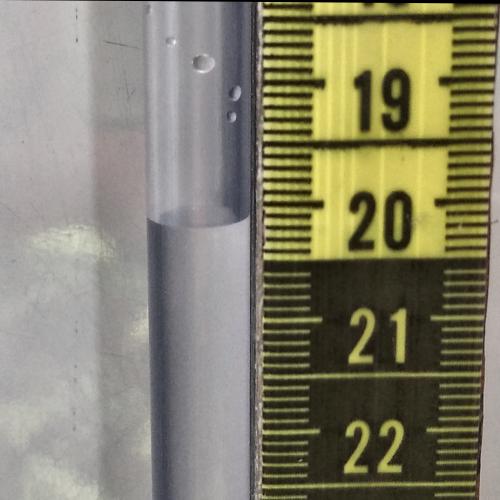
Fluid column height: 20.1 cm